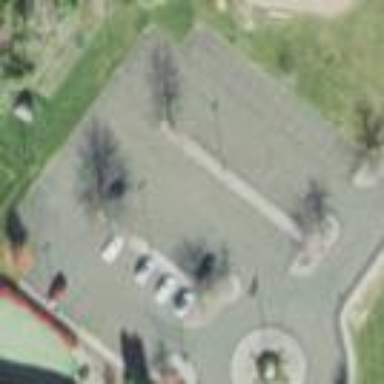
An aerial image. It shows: Parking area.